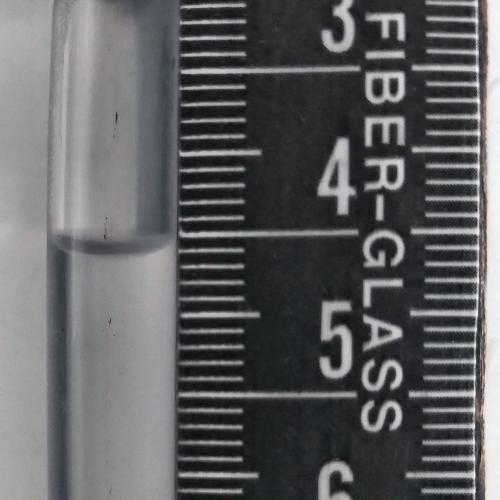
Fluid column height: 4.6 cm